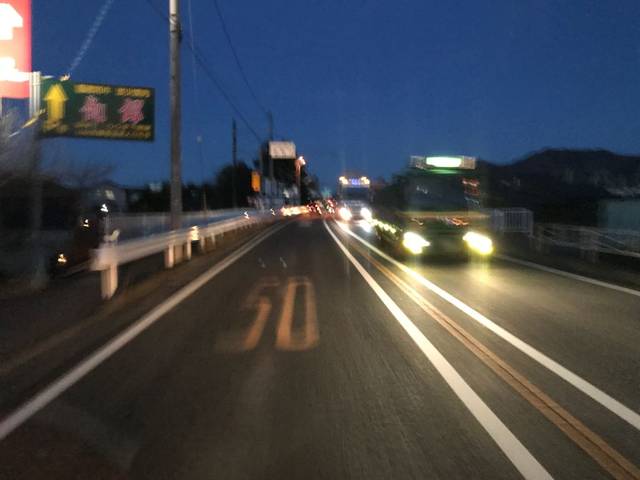
Region: Japan
Coordinates: 35.401, 139.307